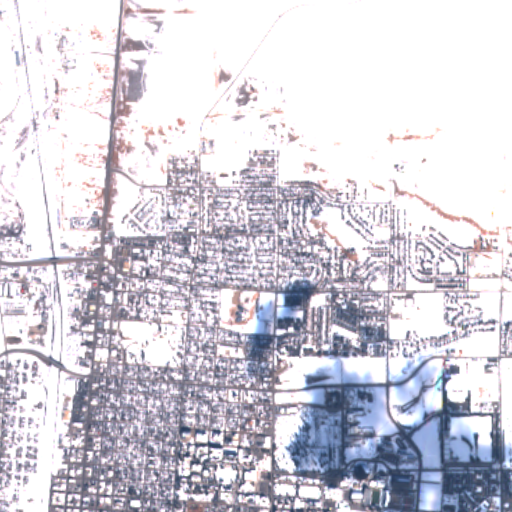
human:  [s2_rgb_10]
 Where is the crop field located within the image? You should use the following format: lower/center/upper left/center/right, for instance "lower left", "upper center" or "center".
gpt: The crop field is located in the lower right of the image.
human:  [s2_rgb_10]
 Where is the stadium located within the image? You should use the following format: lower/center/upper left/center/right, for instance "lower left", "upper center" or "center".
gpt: The stadium is located in the lower right of the image.
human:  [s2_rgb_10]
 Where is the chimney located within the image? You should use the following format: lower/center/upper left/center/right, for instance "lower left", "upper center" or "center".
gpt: The chimney is located in the lower left of the image.
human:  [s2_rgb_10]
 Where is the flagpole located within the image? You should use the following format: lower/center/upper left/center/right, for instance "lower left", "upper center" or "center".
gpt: The flagpole is located in the lower center of the image.
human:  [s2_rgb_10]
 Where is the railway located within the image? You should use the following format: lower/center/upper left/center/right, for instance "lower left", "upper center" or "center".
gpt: The railway is located in the left of the image.
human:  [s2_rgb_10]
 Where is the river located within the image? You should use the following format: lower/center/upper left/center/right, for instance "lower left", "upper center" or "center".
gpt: The river is located in the left of the image.
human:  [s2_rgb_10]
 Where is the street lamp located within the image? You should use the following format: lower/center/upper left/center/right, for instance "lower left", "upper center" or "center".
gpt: The street lamp is located in the lower center of the image.
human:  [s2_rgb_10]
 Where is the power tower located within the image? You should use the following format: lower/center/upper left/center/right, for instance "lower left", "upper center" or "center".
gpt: There is no power tower in the image.